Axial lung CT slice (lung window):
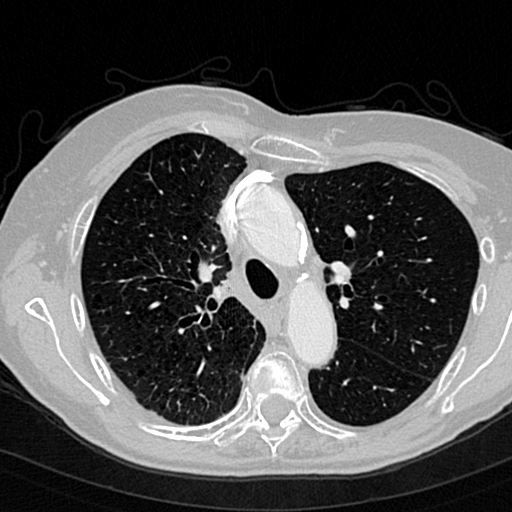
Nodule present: no